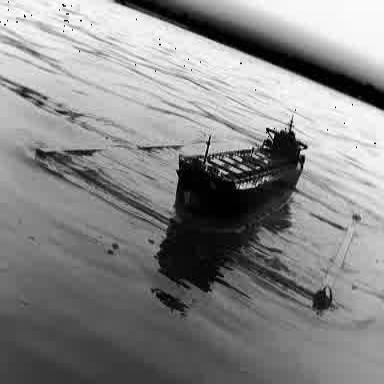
There is a liner in the infrared image.